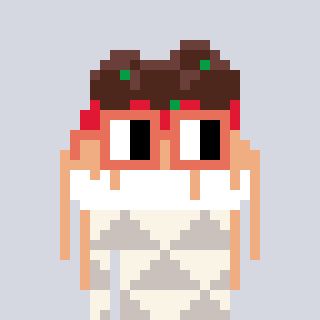
a pixel art character with square orange glasses, a spaghetti-shaped head and a foggrey-colored body on a cool background